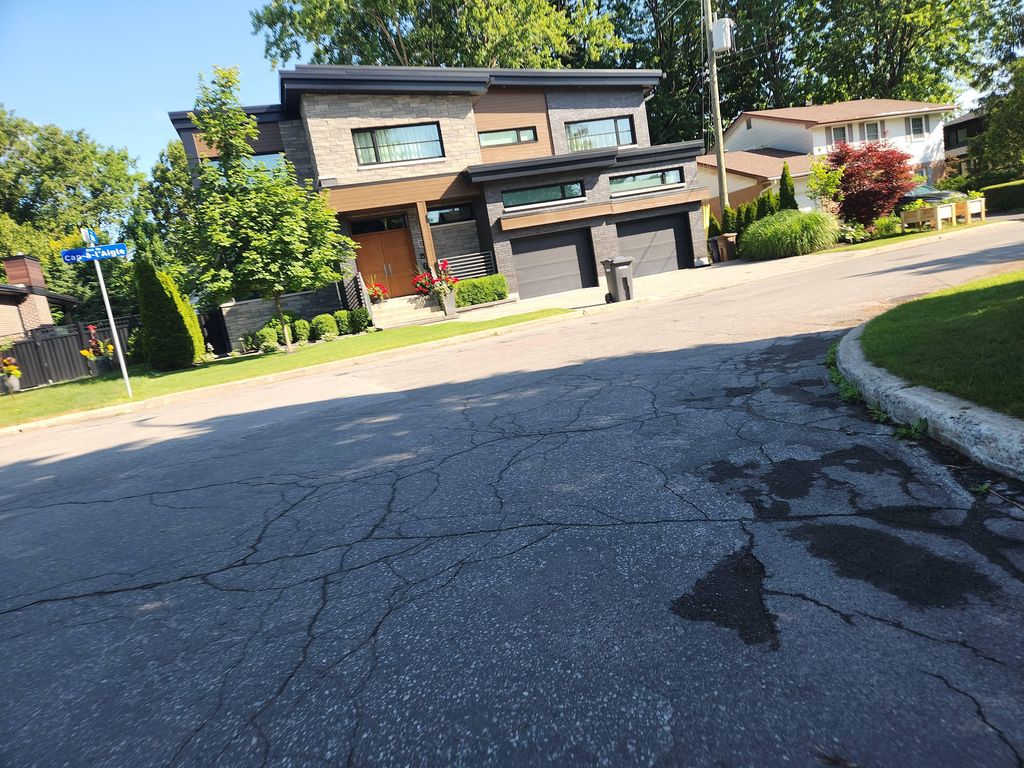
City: montreal